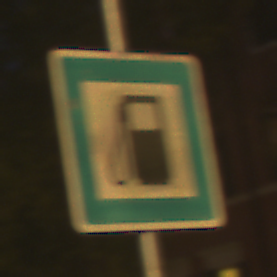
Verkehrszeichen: Tankstelle
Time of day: Night
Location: Outdoor (Urban)
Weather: Clear
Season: NotSpecified
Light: Artificial